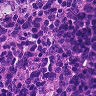
Metastatic tissue present: yes